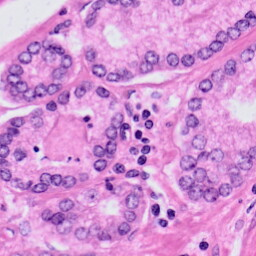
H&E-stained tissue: Prostate